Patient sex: F
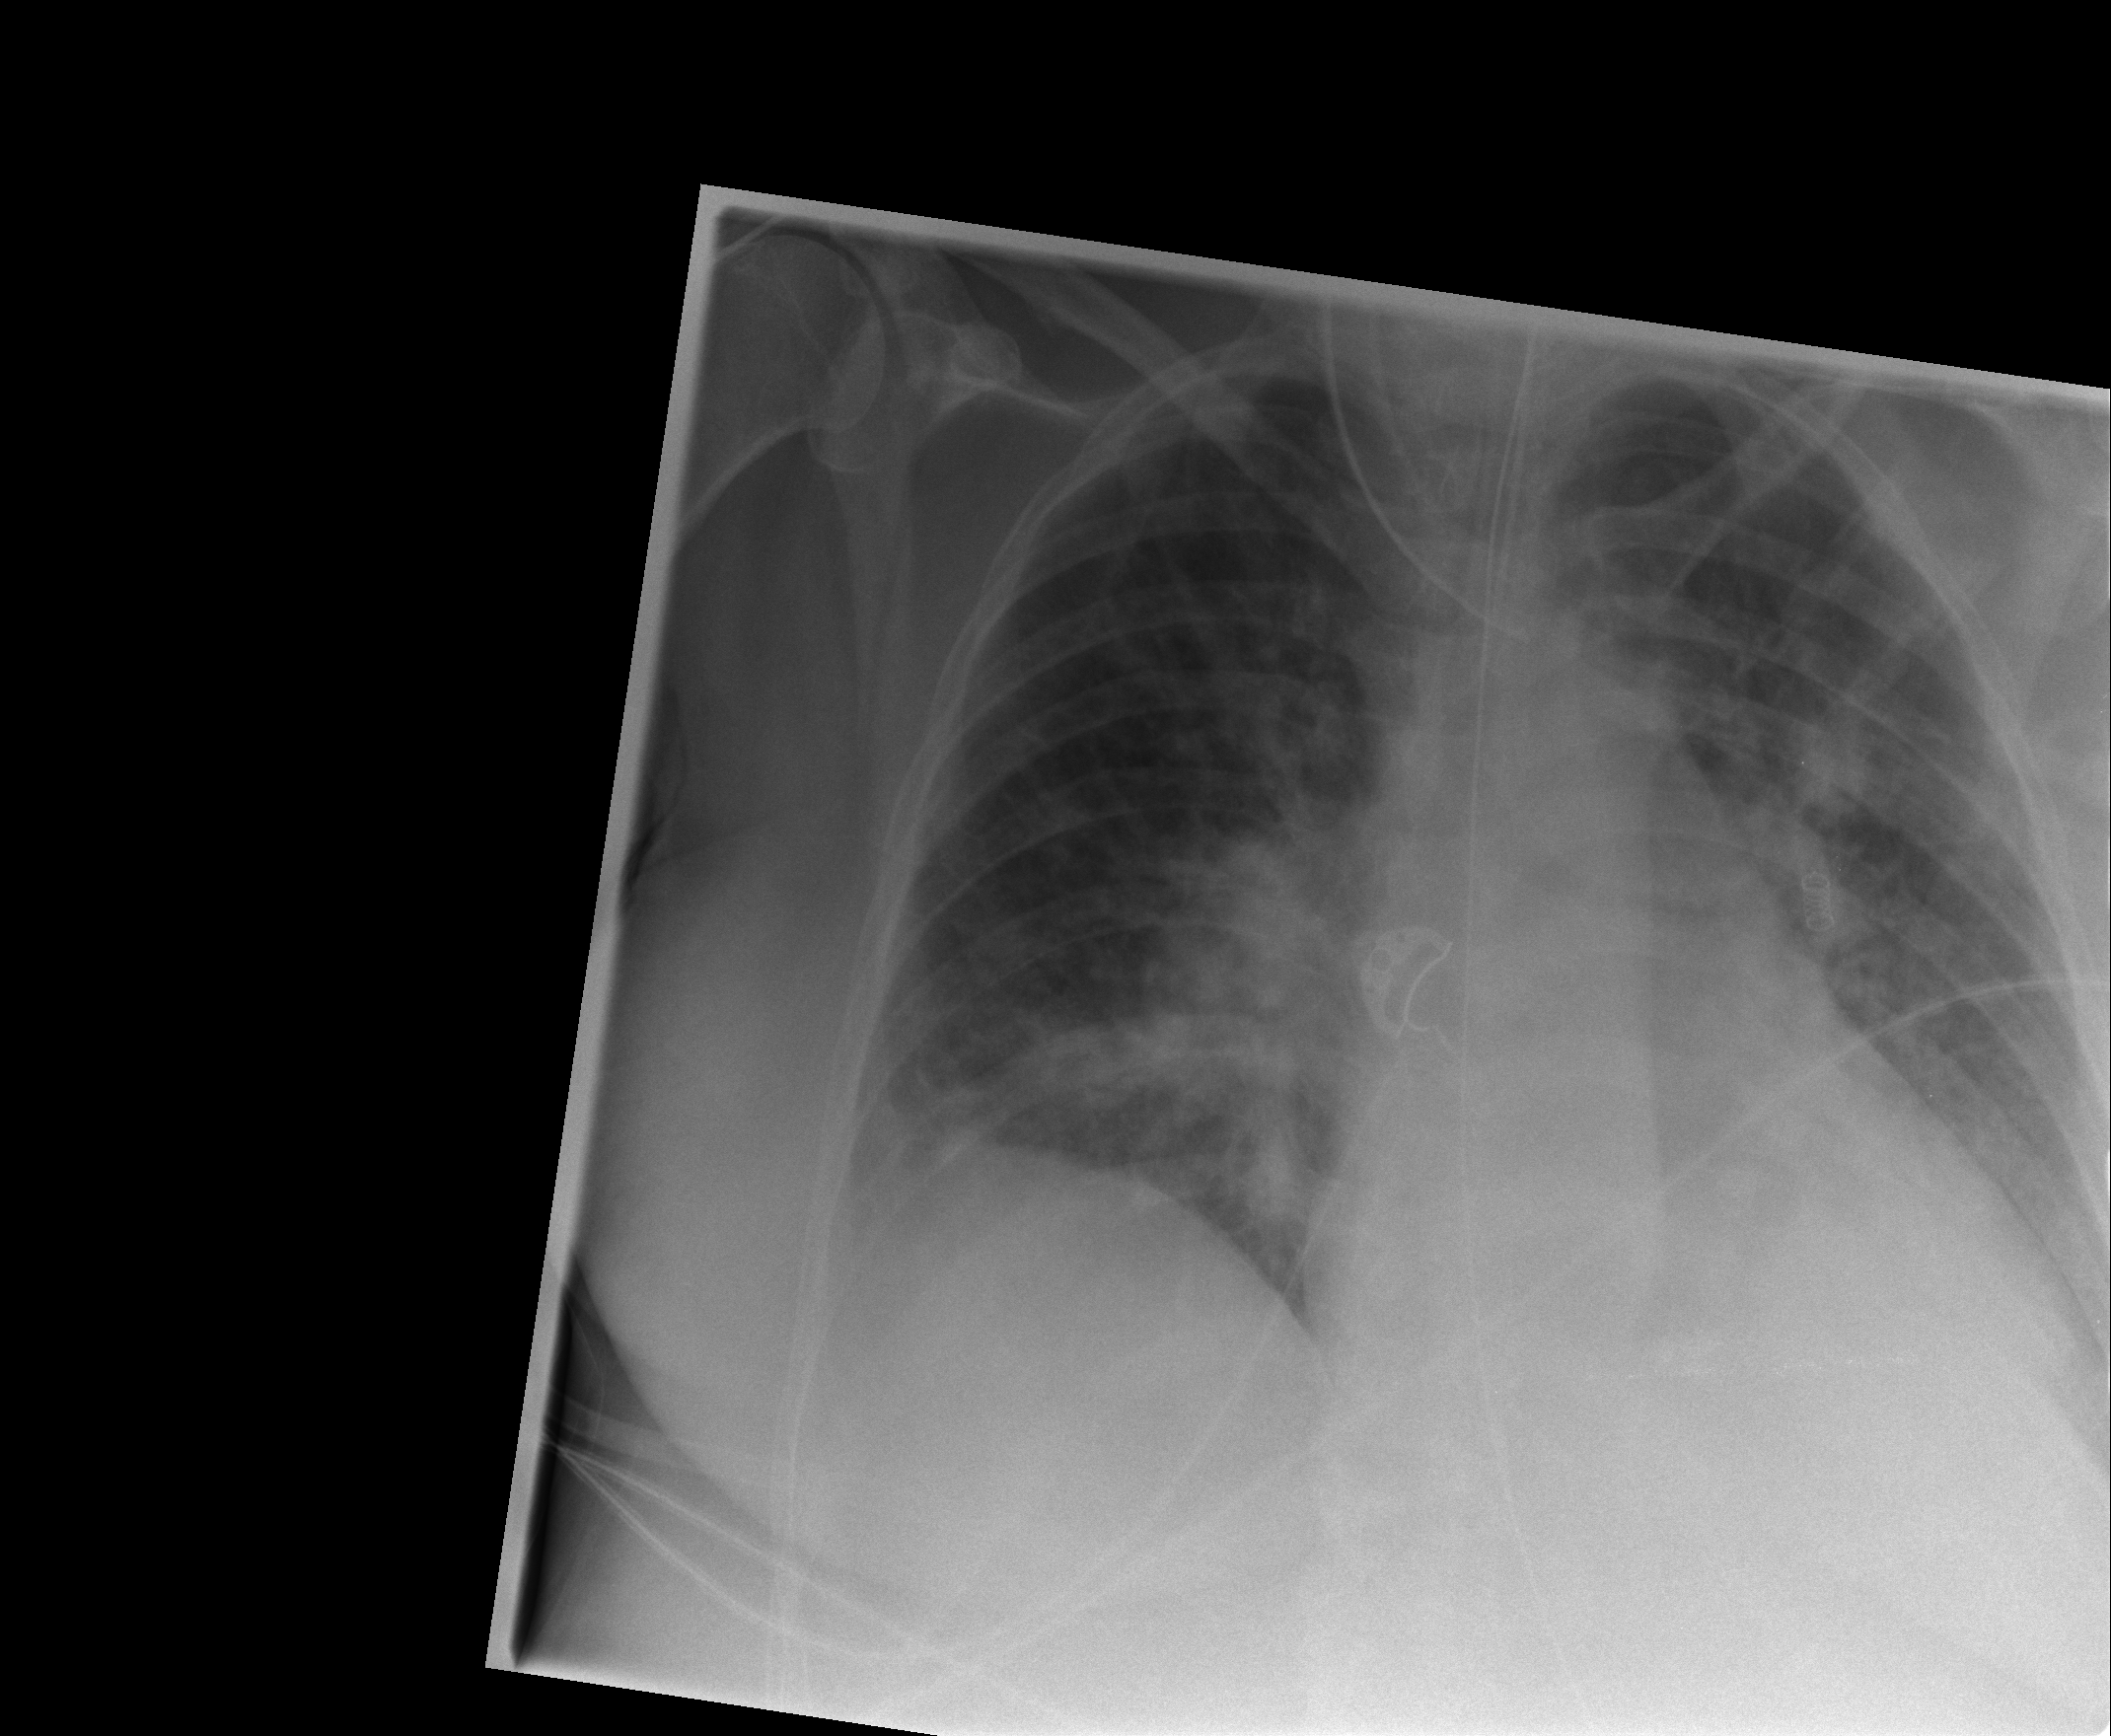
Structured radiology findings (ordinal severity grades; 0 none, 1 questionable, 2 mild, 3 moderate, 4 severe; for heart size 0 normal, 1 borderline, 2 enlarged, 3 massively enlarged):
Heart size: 2
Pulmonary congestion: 2
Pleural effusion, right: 1
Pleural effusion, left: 2
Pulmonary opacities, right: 2
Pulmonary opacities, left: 1
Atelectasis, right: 2
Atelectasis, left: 2